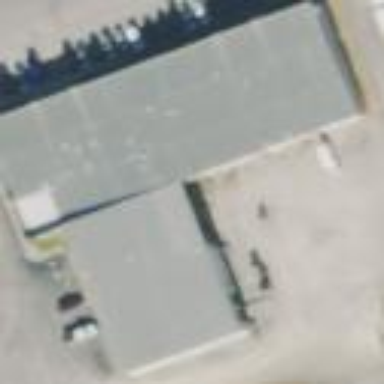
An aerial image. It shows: Commercial building.